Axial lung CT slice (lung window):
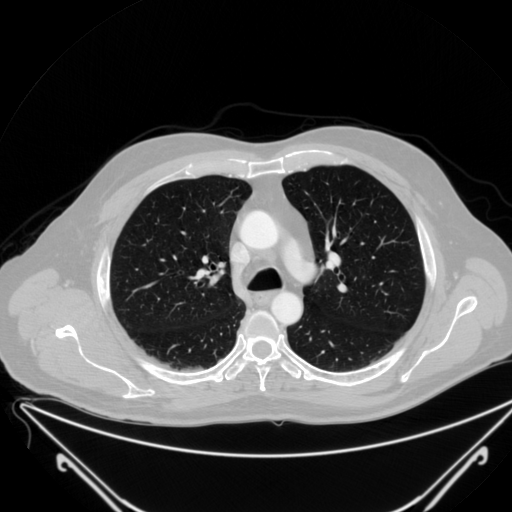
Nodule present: no